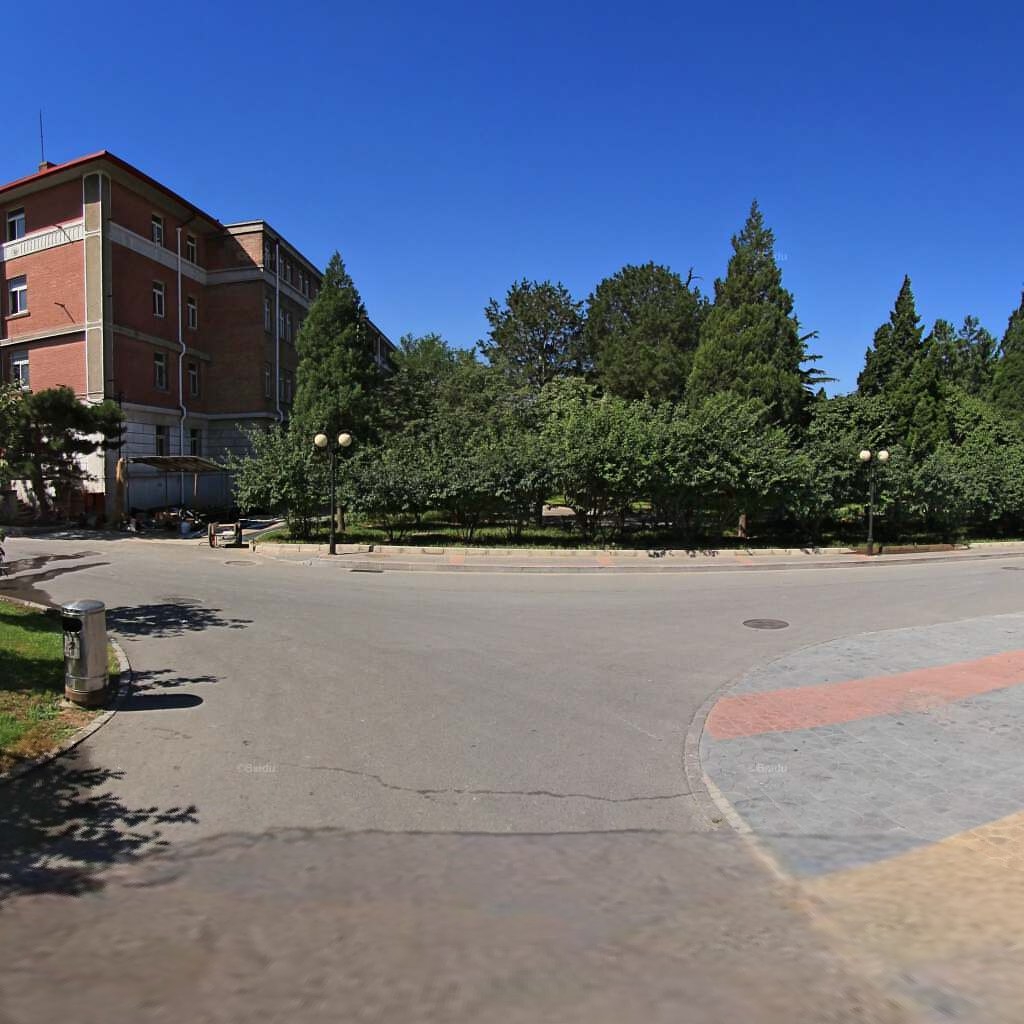
Region: Haidian
Road damage annotations: transverse crack, manhole cover, manhole cover, manhole cover